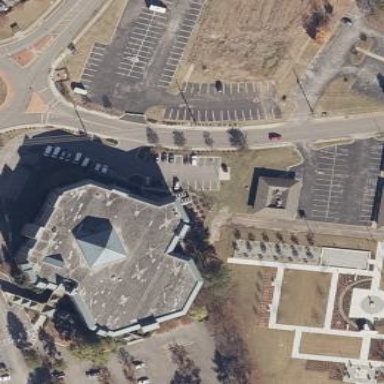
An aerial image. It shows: Public library building.